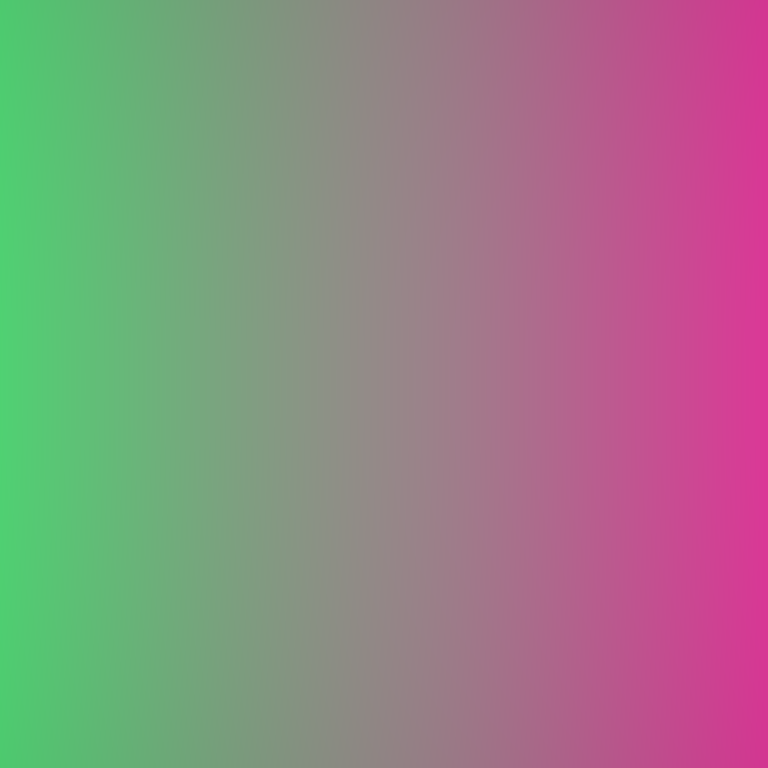
Abstract light effect, smooth gradient from vibrant green to bright pink, energetic atmosphere, soft blend, no room, no furniture, no objects.